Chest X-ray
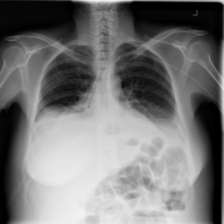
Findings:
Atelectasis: positive
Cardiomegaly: negative
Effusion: positive
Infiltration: positive
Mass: negative
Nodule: negative
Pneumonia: negative
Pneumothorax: negative
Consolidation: negative
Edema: negative
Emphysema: negative
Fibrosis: negative
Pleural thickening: negative
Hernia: negative